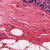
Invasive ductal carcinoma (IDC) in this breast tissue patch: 0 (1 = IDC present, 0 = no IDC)